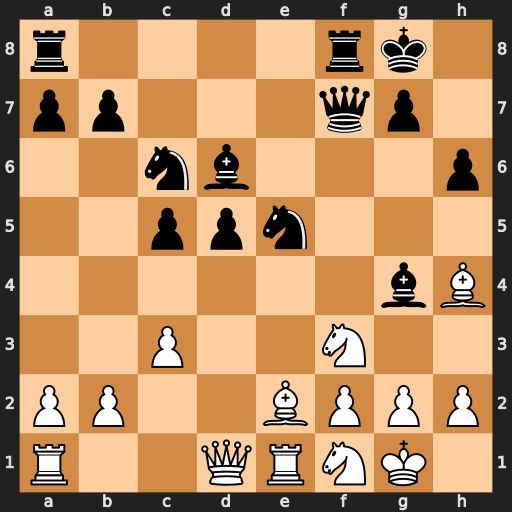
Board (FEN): r4rk1/pp3qp1/2nb3p/2ppn3/6bB/2P2N2/PP2BPPP/R2QRNK1
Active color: w
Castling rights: -
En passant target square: -
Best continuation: Nxe5 Bxe2 Nxf7